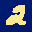
Label: 2